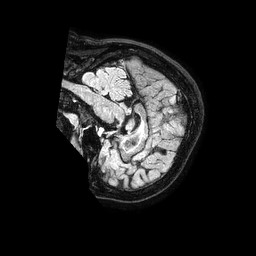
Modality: FLAIR
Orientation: sagittal
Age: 51
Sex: female
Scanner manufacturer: philips
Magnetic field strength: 1.5 T
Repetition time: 4.8 s
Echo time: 0.3 s